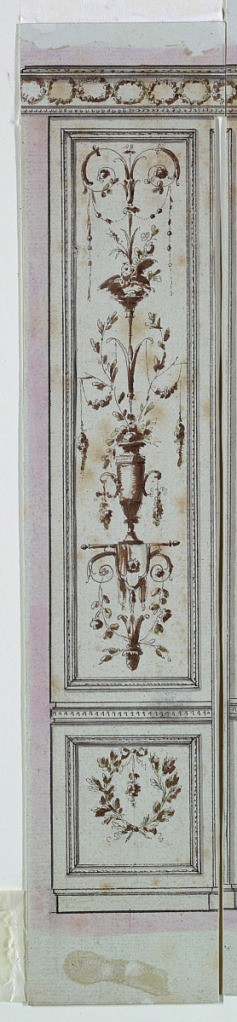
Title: Design for a Wall Panel
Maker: Pierre Ranson, French, 1736–1786
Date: ca. 1770
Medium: Pen and ink, brush and watercolor, sepia on paper
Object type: Drawing
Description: Elevation of a wall panel with candelabrum. The upper wall shows a motif centered on a vase; the dado shows a wreath and bow knot. The entablature shows a frieze of wreaths.